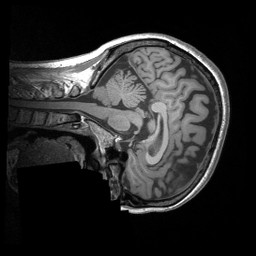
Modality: T1w
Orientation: sagittal
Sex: female
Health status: ill
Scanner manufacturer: siemens
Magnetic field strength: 3 T
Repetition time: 1.66 s
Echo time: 0.00254 s